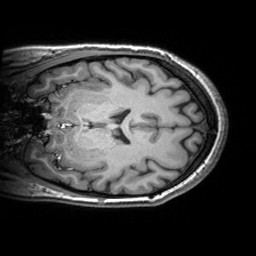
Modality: T1w
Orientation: coronal
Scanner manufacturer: siemens
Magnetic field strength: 3 T
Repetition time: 2.53 s
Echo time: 0.00299 s